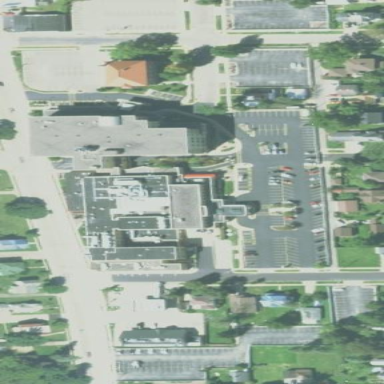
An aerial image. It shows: Healthcare facility identified as hospital.